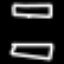
Label: hourglass